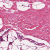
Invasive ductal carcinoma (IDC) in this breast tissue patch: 0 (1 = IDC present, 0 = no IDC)